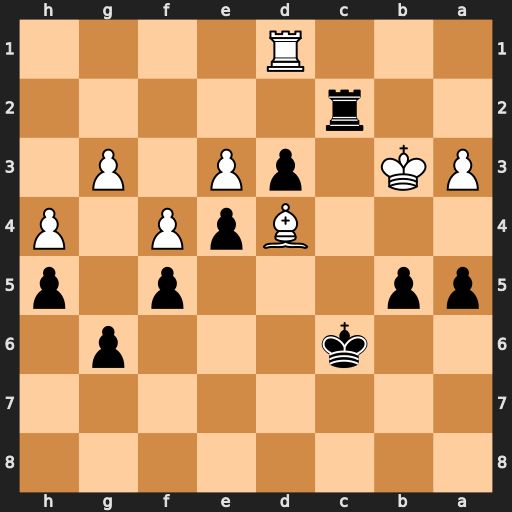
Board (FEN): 8/8/2k3p1/pp3p1p/3BpP1P/PK1pP1P1/2r5/3R4
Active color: b
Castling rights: -
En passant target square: -
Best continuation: a4+ Kb4 Rc4+ Ka5 Rxd4 exd4 Kd5 Kxb5 Kxd4